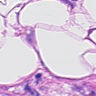
Metastatic tissue present: no